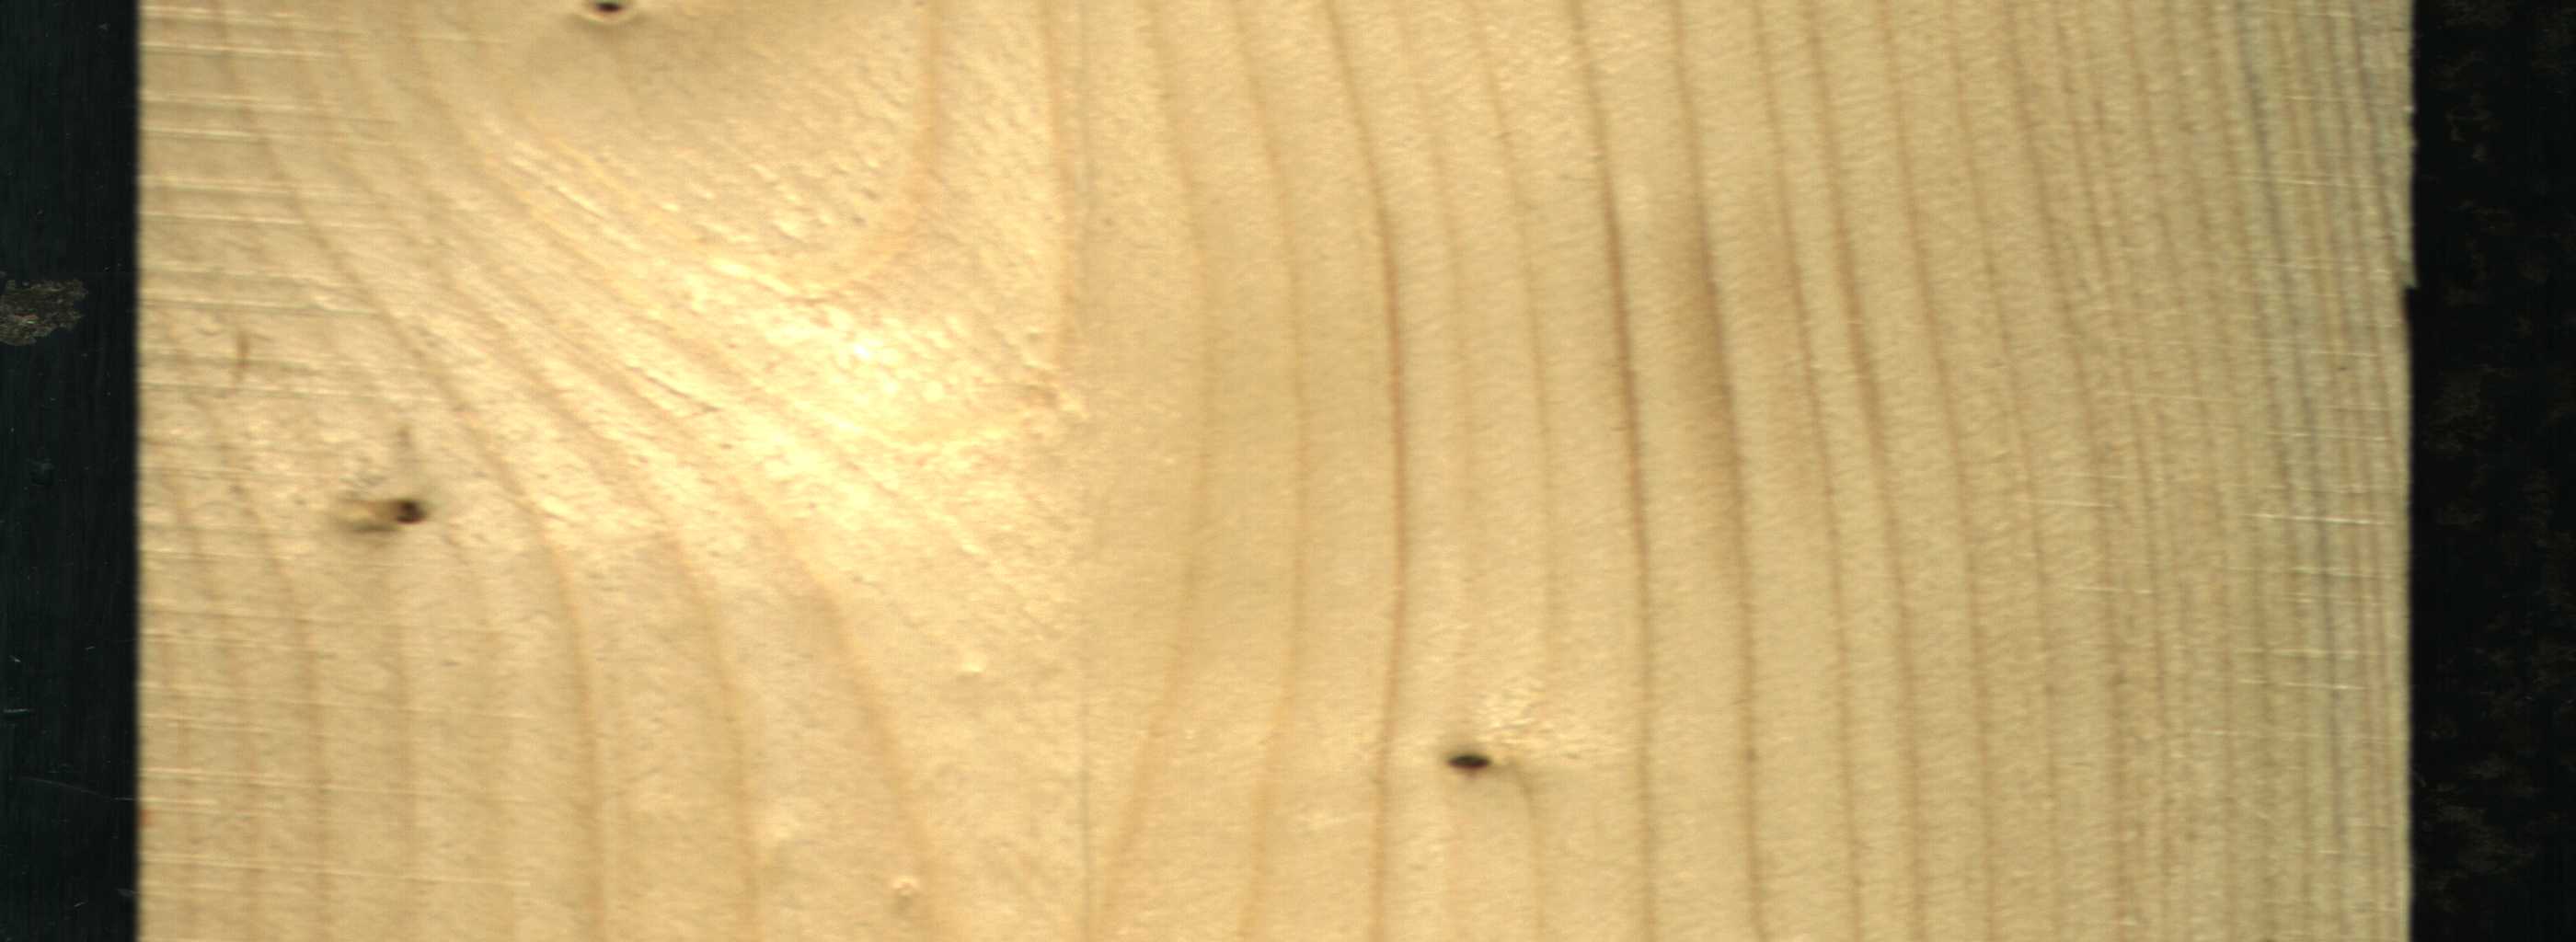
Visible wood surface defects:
Dead_Knot
Dead_Knot
Dead_Knot